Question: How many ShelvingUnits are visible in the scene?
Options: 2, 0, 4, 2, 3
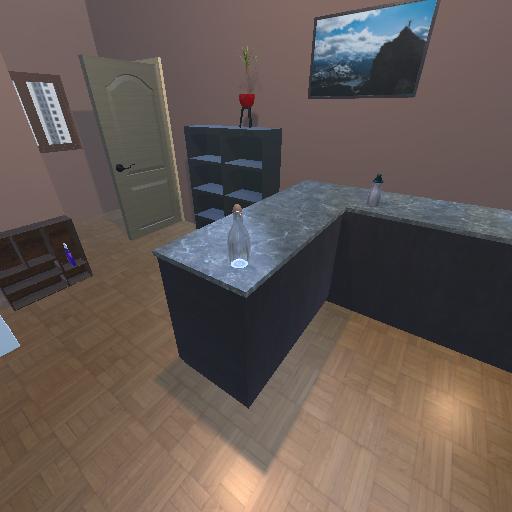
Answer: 2